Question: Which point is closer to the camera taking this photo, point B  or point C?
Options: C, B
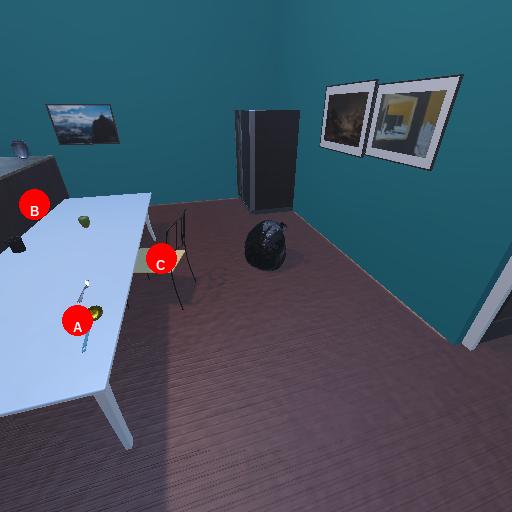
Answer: C